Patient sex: F
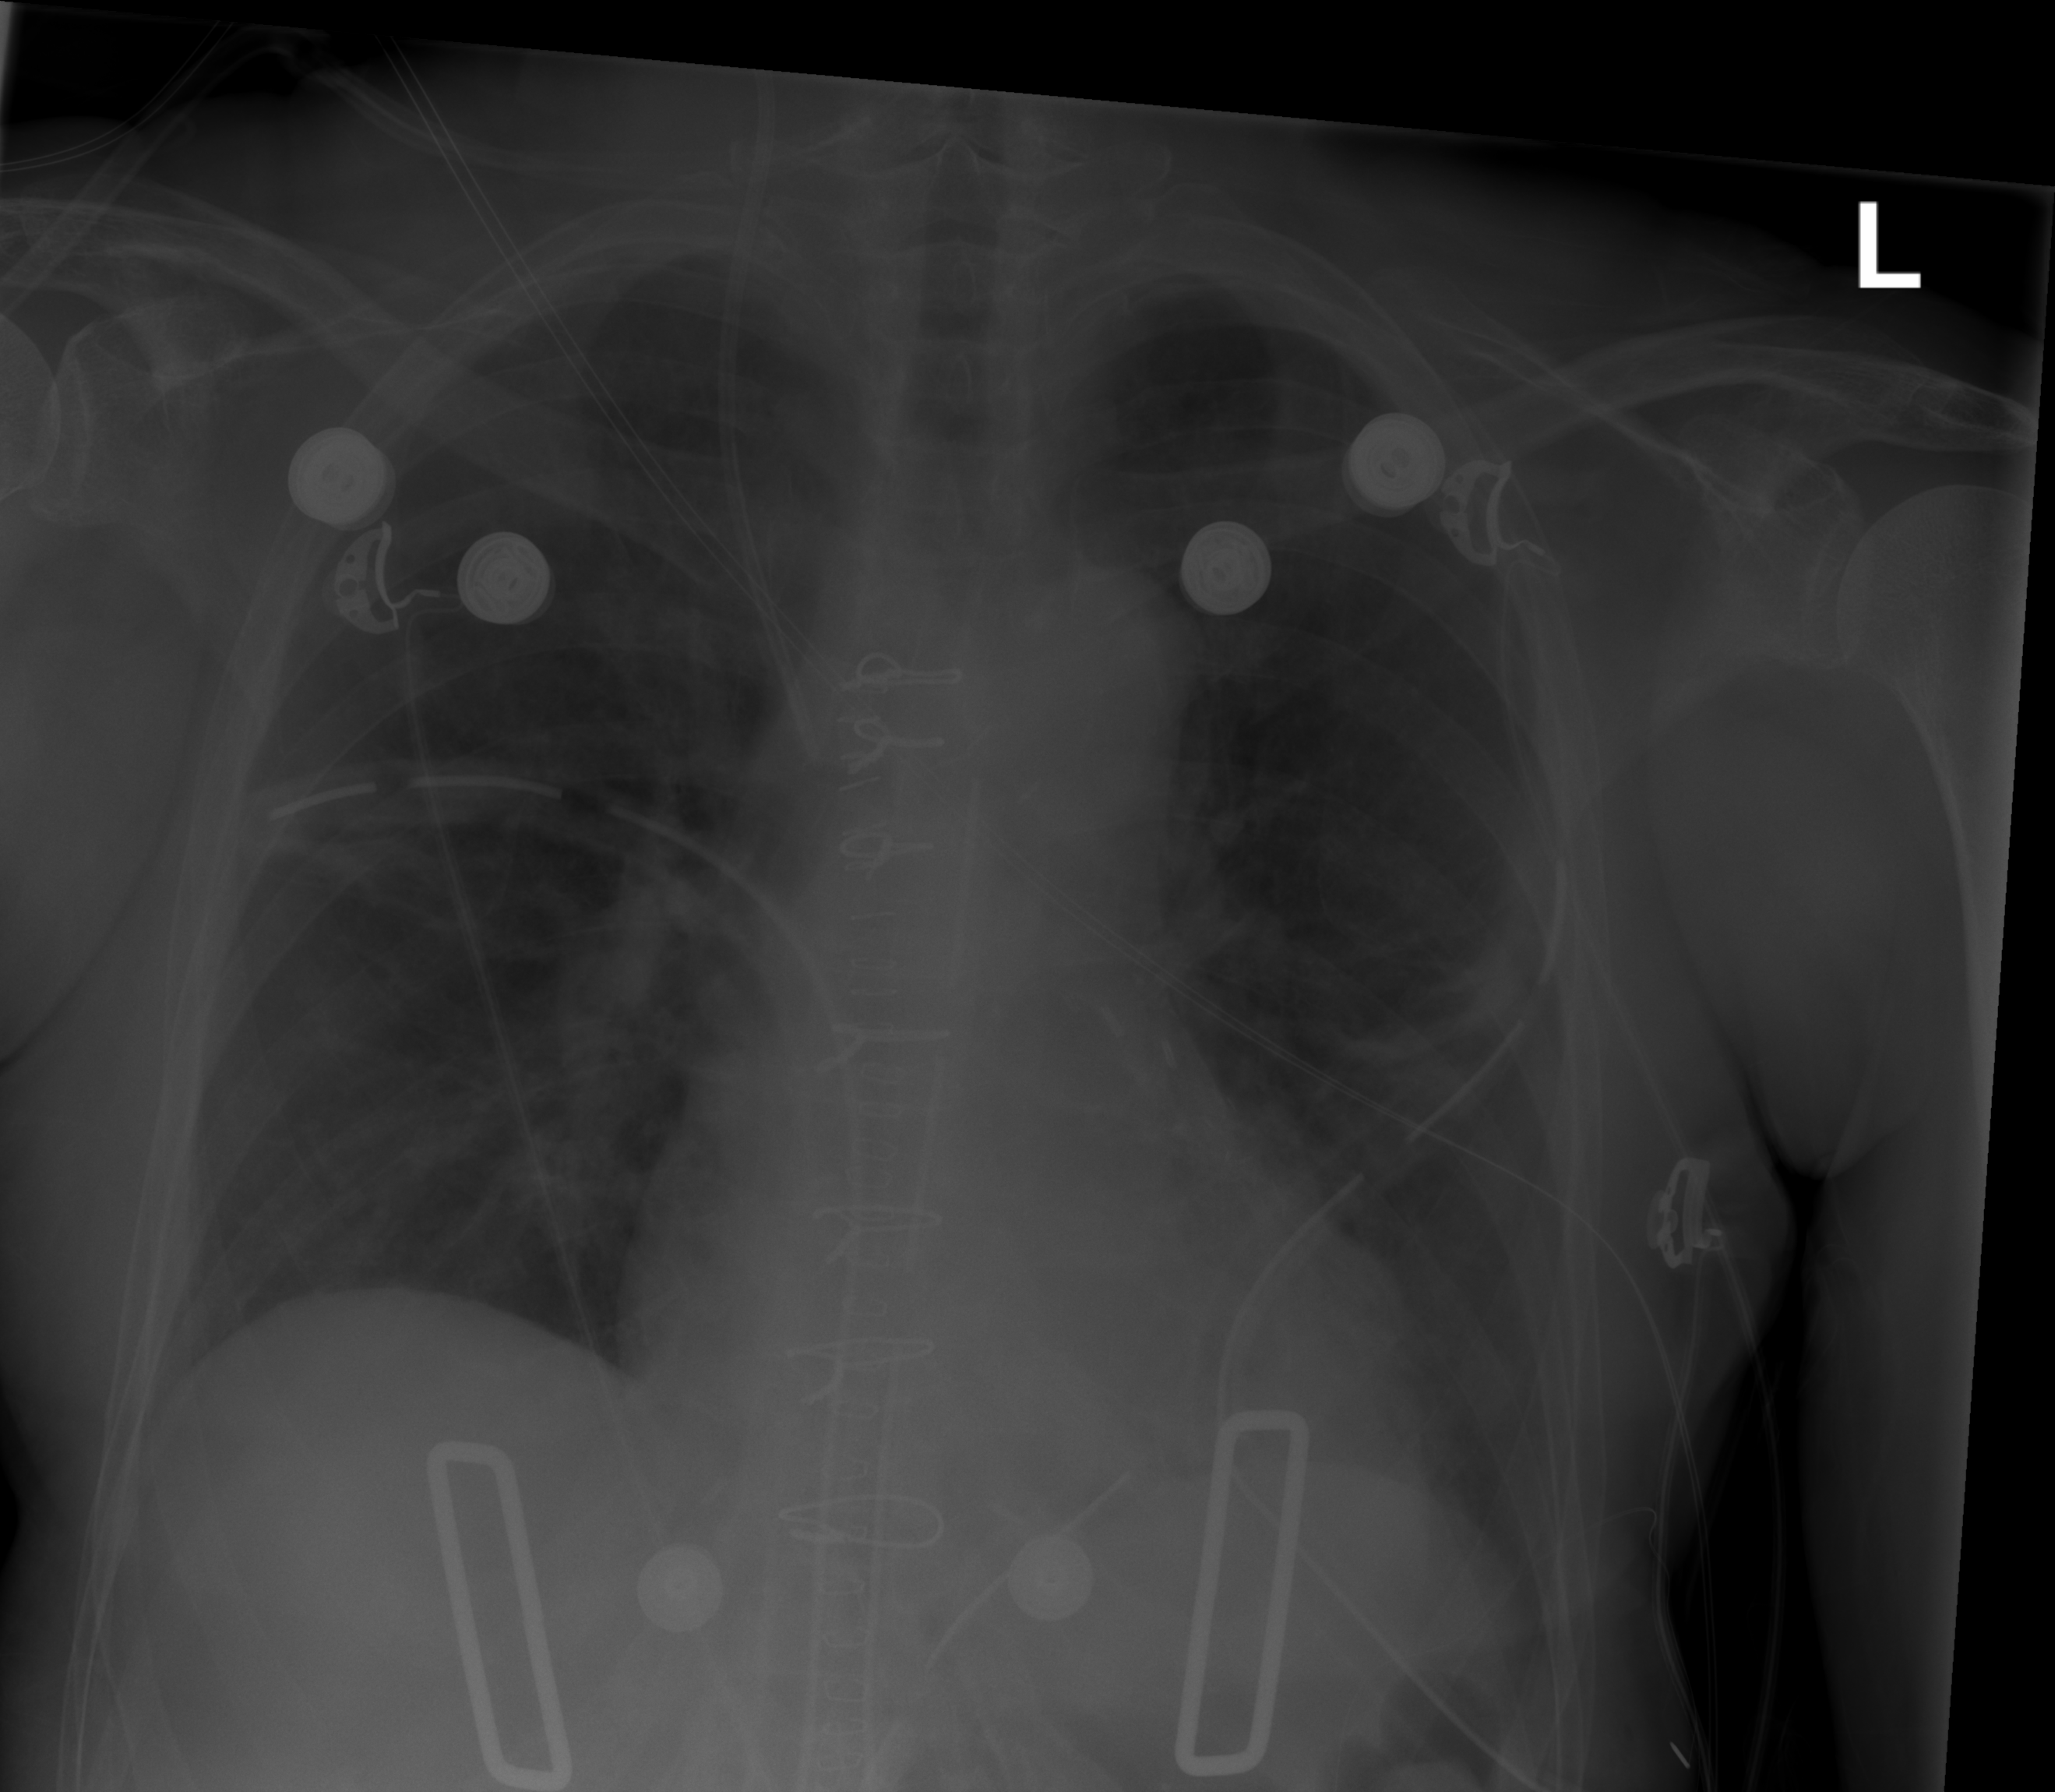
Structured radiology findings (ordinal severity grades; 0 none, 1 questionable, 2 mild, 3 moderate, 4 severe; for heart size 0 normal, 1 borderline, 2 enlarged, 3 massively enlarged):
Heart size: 0
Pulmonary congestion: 0
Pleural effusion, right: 0
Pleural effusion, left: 0
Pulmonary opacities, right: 0
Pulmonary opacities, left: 0
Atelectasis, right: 2
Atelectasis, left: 2